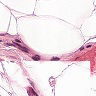
Metastatic tissue present: no